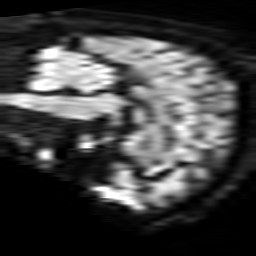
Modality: TRACE
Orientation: sagittal
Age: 48
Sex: male
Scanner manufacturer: philips
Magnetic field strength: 3 T
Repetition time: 3.9 s
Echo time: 0.05989 s